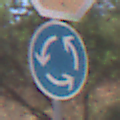
Verkehrszeichen: Kreisverkehr
Zusatzzeichen oben: Stop
Umgebung: Outdoor, RoadRail
Tageszeit: Midday
Wetter: Clear
Licht: Natural
Jahreszeit: NotSpecified
Kontrast: HighContrast